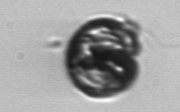
Label: Proterythropsis